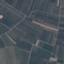
Label: PermanentCrop